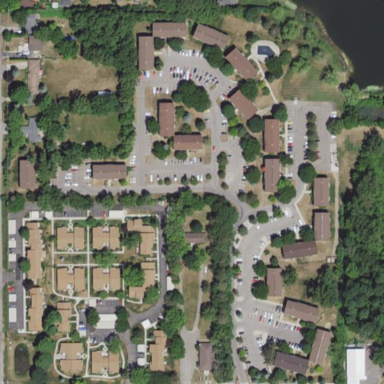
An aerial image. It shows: Residential area with apartments.